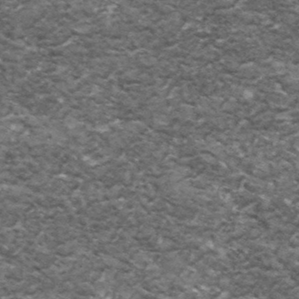
Label: frost